Question:
(from <URL>
Not only the background's been changed but also the buttons. How can this be done?
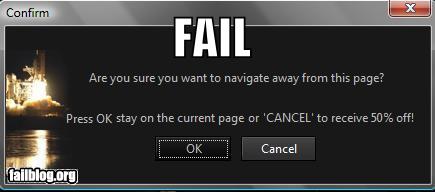
Answer: That's a screen shot of someone's dialog box.
That person obviously has set a custom theme on their OS with that style. This has not been controlled by the browser or anything that could have been done via the browser.